Current action and preconditions to check: trajectory_clear

Your task: For each precondition in the list above, predict whether it will hold at this action.

Consider the current scene as observed from the mobile robot's camera, and analyze the predicted future states of all dynamic agents (e.g., people, animals, vehicles, or any moving entities) within the NEXT SECOND.

IMPORTANT: Only answer "very likely" if you are absolutely certain—based on strong, clear evidence—that a dynamic agent will violate the precondition in the predicted future state. Do NOT answer "very likely" for unlikely, ambiguous, or low-probability risks.

Ask yourself for each precondition: Is there a high probability, with clear and convincing evidence, that the predicted future states of any dynamic agent will interfere with the predicted future state of the currently executing action within the NEXT SECOND, causing that precondition to fail?

Assess the risk level based on these predictions. Use "likely" or "very likely" if motions create a clear risk of interference.

Use "neutral" or "improbable" if agents are nearby but their predicted paths are clearly diverging or non-conflicting.

Failure Risk Categories: "very improbable", "improbable", "neutral", "likely", "very likely"

Answer Format: Output ONLY the probability_of_failure value from these categories: "very improbable", "improbable", "neutral", "likely", "very likely"

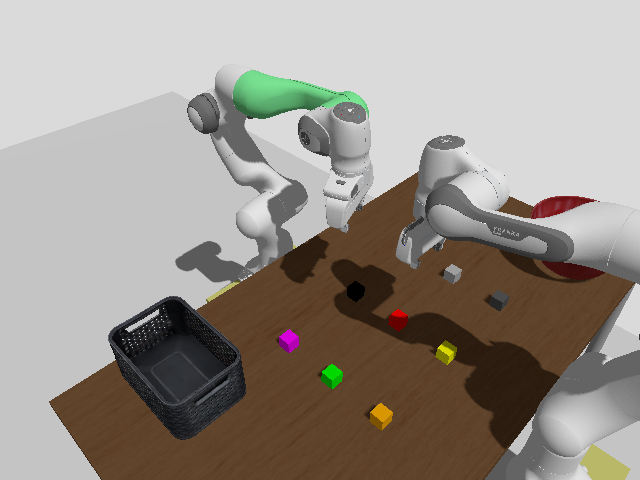

Answer: likely